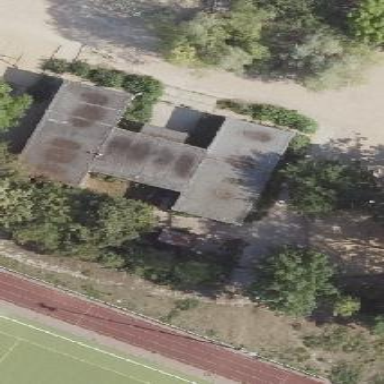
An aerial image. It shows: School building.